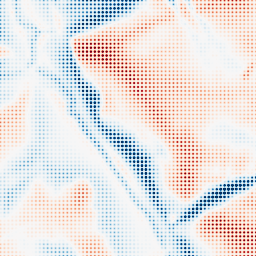
Category: multiscale
Decomposition family: dog_multiscale
Decomposition parameters: sigma_ratio: 1.4
n_scales: 6
base_sigma: 2
Upsampling method: sinc_hamming
Upsampling parameters: scale: 8
kernel_size: 4
Upsampling scale: 8